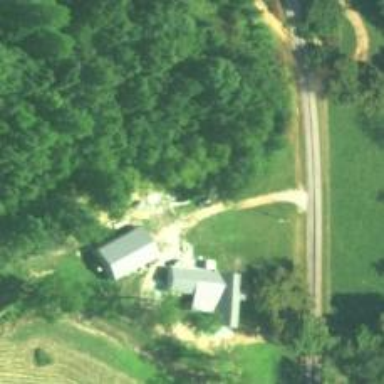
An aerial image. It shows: Driveway leading to service road.